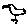
Label: bird